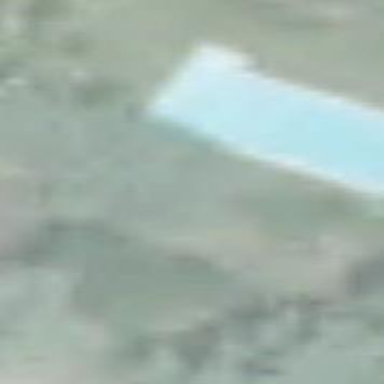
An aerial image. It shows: Swimming pool located in leisure land.